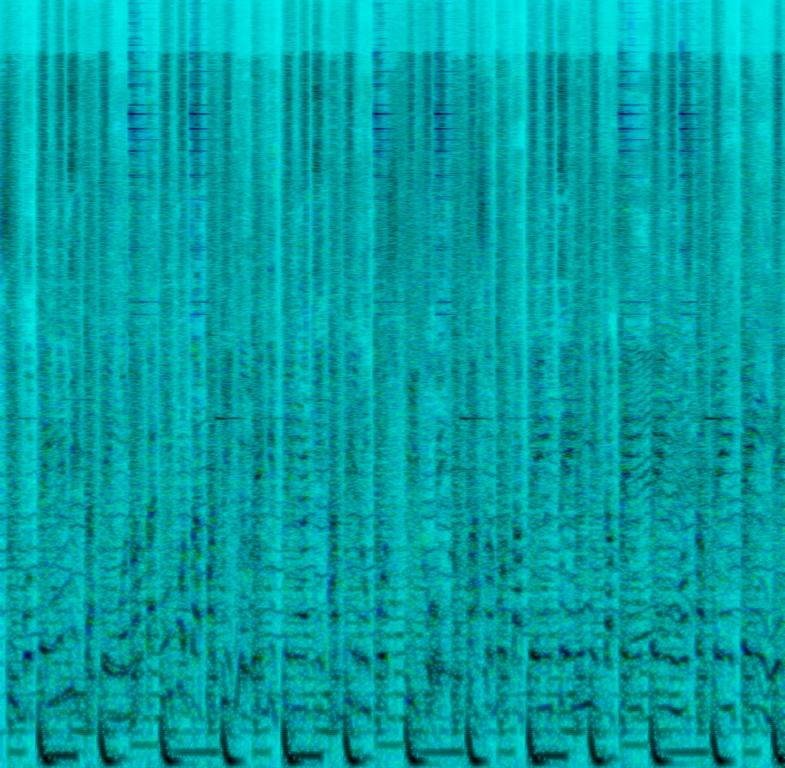
This song has a typical reggaeton drumbeat that just sounds a little softer and not so much in the foreground. A synthetic bass is supporting the drums with a simple bassline. A processed guitar-like sound is panned to the left side of the speakers. Some gameboy coinlike sound is popping up here and there. A male voice is rapping while getting backing voices from another male voice. This song may be playing at a latin barber shop.